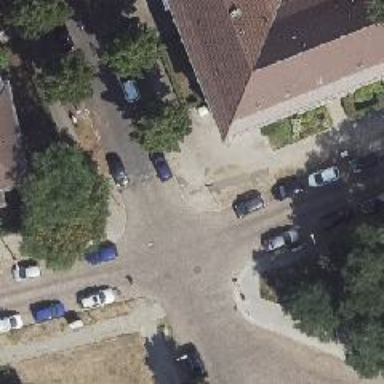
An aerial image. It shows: Residential road with sidewalks on both sides. The sidewalks have surface made of sett.